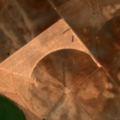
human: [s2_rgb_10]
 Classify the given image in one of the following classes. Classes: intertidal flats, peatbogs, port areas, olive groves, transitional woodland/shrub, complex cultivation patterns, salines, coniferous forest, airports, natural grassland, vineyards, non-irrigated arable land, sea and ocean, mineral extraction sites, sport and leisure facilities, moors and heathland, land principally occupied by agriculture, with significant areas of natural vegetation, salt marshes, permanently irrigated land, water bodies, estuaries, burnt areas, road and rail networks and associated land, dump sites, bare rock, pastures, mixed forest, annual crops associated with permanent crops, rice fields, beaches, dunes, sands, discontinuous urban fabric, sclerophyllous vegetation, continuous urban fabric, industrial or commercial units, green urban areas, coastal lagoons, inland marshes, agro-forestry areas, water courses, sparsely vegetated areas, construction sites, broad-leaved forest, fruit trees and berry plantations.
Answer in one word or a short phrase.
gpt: non-irrigated arable land, permanently irrigated land